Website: macys
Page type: customer-info-address
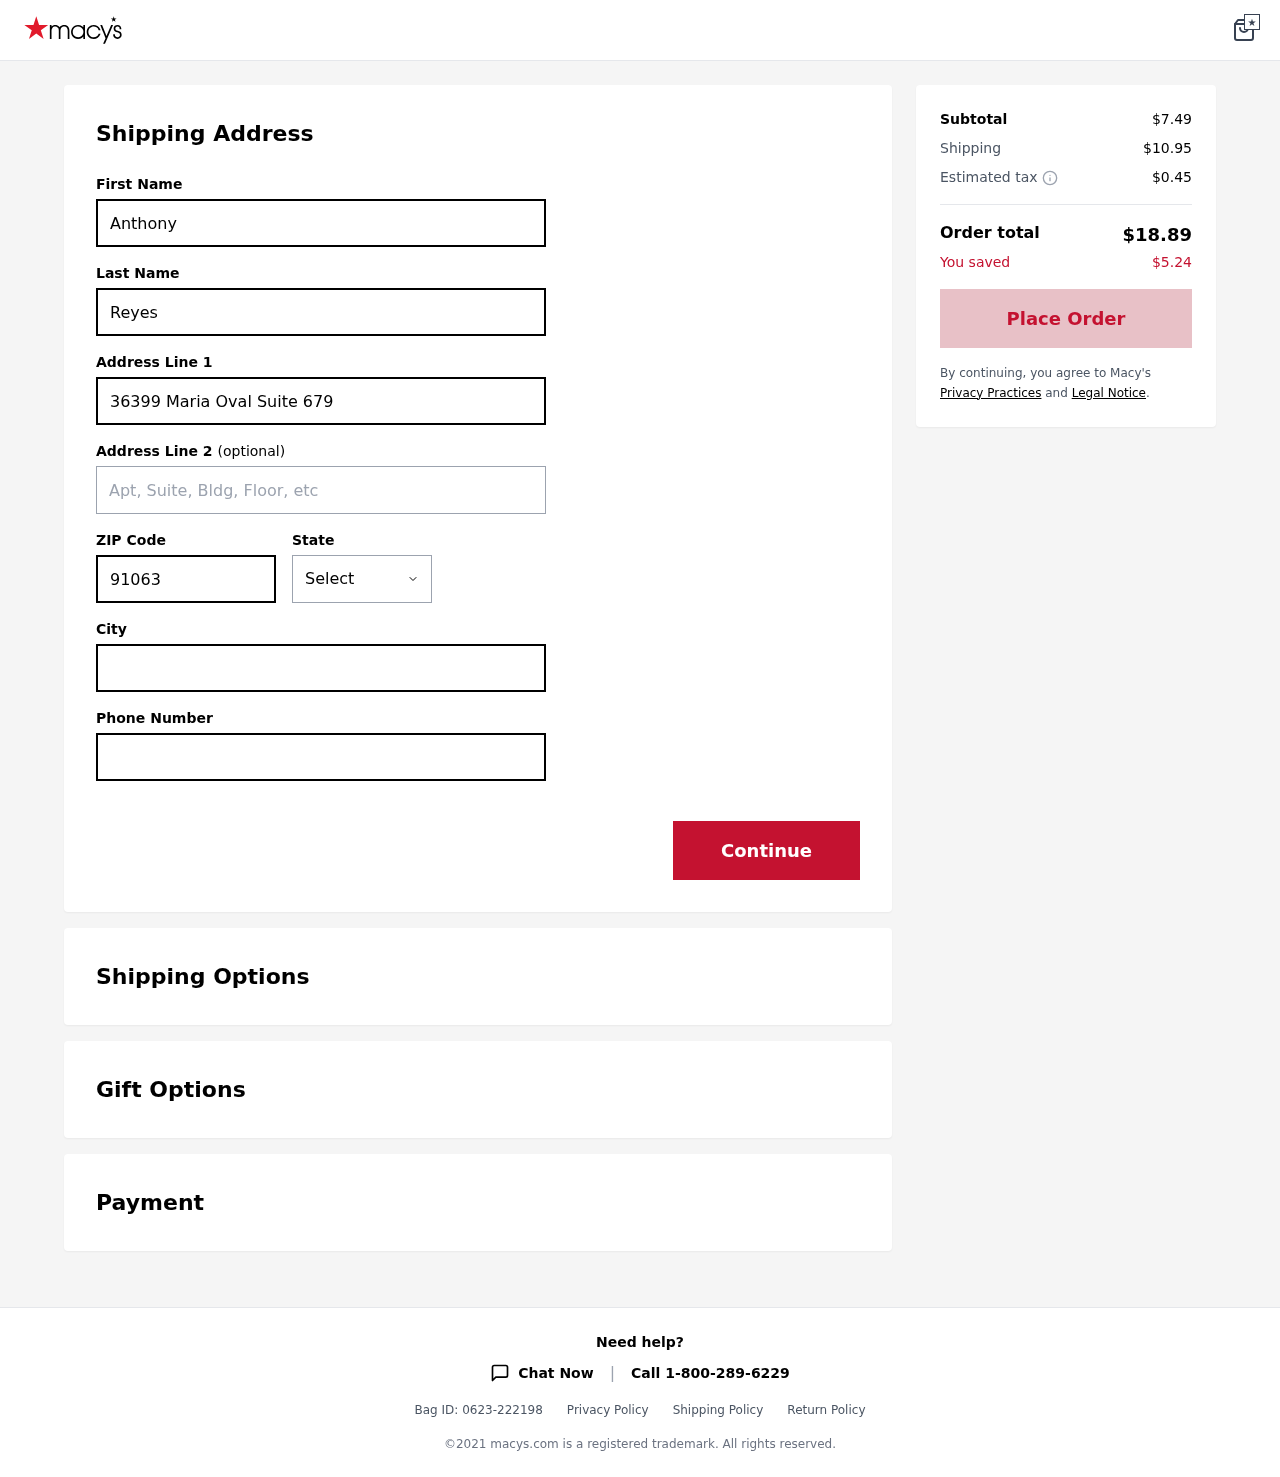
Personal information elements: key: PII_CITY
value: North Michaelmouth
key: PII_FIRSTNAME
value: Anthony
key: PII_LASTNAME
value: Reyes
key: PII_PHONE
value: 8513171321
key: PII_POSTCODE
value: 91063
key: PII_STATE
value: Arizona
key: PII_STREET
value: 36399 Maria Oval Suite 679
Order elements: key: ORDER_SUBTOTAL
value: $7.49
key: ORDER_SHIPPING_COST
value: $10.95
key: ORDER_TAX
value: $0.45
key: ORDER_TOTAL
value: $18.89
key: ORDER_SAVINGS
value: $5.24